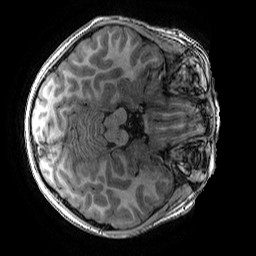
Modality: T1w
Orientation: axial
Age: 10
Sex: male
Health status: ill
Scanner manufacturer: ge
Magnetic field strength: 3 T
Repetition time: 0.007664 s
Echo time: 0.00342 s